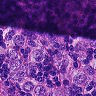
Metastatic tissue present: yes